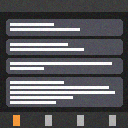
Screen state: on